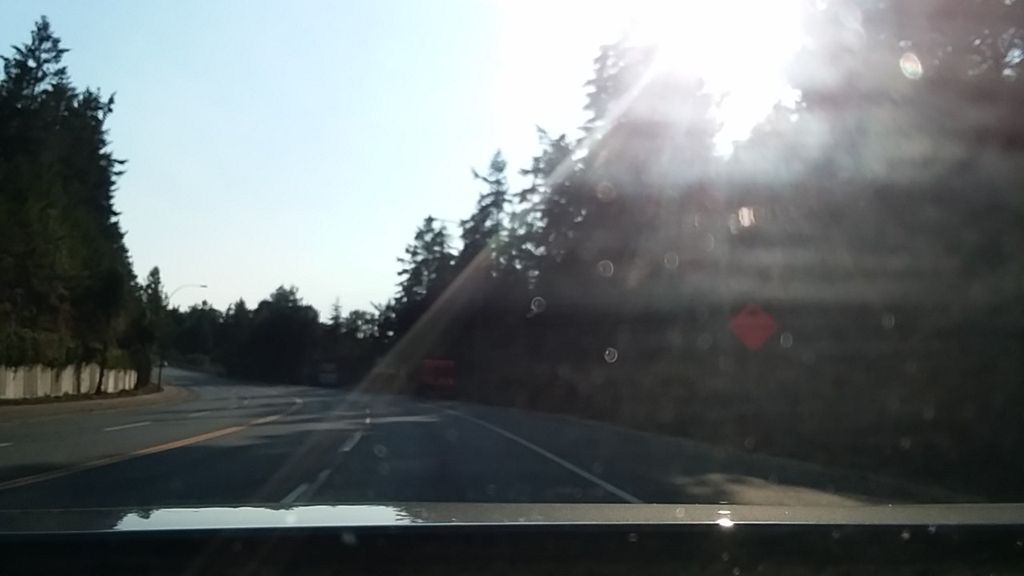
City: victoria